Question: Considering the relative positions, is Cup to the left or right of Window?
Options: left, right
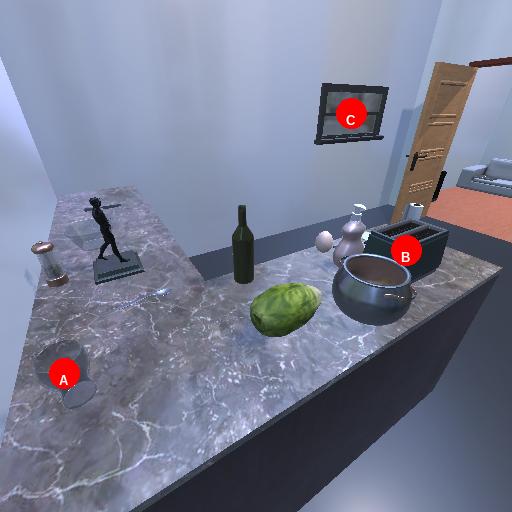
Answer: left